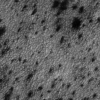
Label: not_dusty